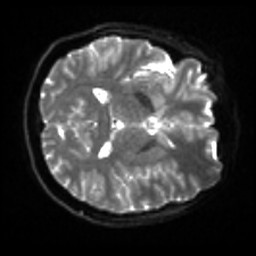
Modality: sbref
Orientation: axial
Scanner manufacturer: siemens
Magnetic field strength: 3 T
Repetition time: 4 s
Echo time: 0.0594 s